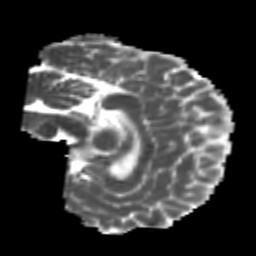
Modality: MD
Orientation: sagittal
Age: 22
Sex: male
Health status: healthy
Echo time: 0.074 s